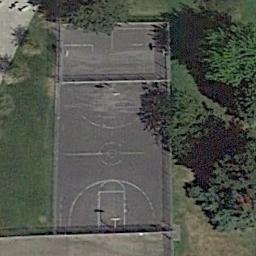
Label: basketball_court